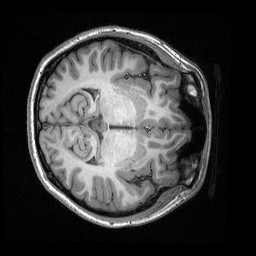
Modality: T1w
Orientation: axial
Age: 19
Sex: female
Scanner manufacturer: siemens
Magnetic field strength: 3 T
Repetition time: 2.53 s
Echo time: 0.00309 s